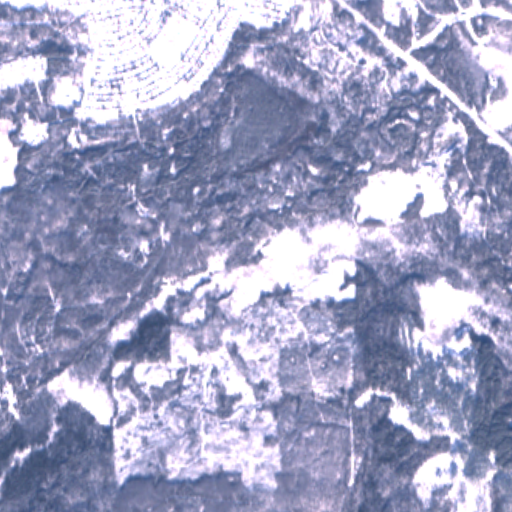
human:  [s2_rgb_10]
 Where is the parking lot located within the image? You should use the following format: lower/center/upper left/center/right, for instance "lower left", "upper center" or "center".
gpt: The parking lot is located in the upper left of the image.
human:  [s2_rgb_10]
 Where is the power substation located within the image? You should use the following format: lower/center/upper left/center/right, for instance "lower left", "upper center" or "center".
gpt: The power substation is located in the upper left of the image.
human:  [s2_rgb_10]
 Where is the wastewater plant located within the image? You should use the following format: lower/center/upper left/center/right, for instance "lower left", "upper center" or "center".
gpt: The wastewater plant is located in the upper left of the image.
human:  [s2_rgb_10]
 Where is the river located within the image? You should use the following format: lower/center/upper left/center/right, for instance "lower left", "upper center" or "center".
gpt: The river is located in the upper right of the image.
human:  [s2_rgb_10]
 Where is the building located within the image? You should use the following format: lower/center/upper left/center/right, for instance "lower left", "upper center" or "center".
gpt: The building is located in the upper of the image.
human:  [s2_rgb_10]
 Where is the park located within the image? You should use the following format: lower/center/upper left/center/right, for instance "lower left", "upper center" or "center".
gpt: There is no park in the image.